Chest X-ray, AP view. Patient: 33 years old, sex M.
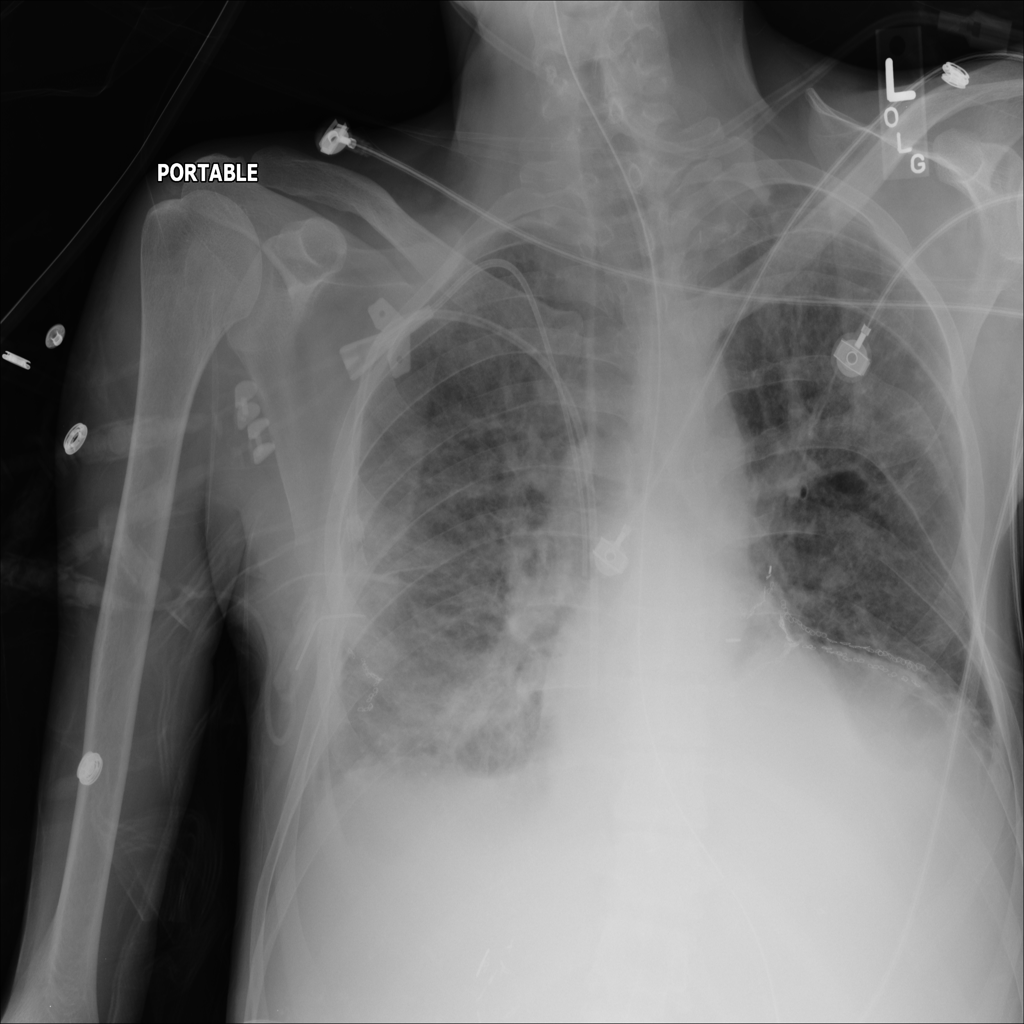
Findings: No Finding